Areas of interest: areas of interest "School"
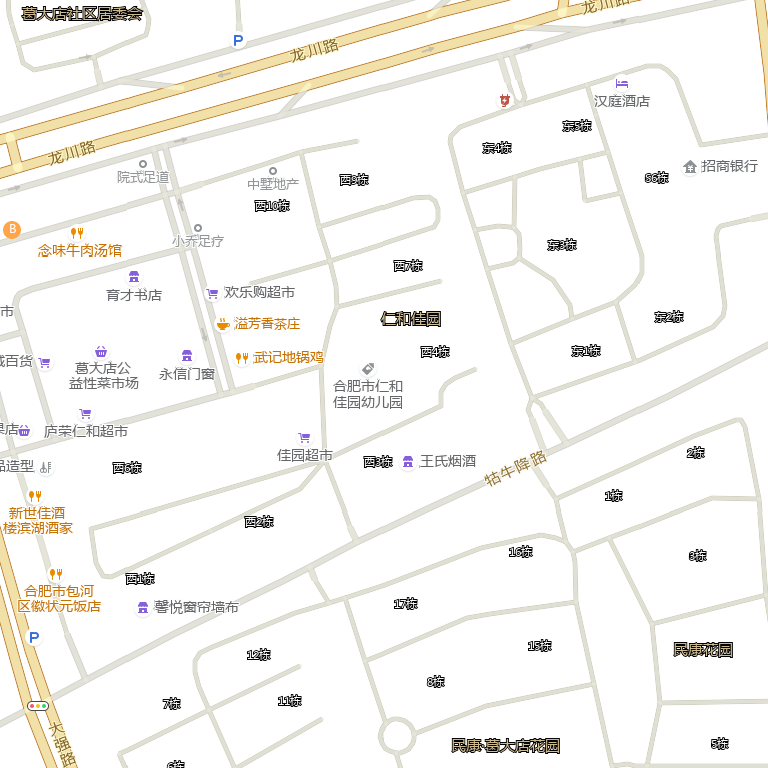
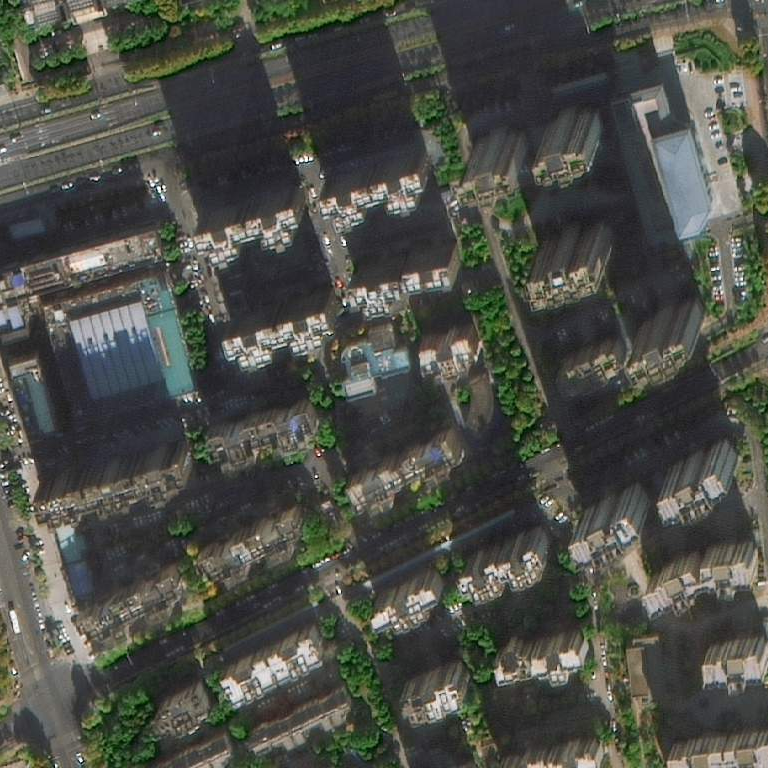